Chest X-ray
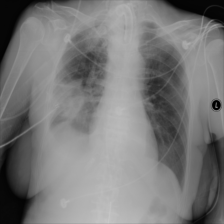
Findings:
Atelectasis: negative
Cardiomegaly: negative
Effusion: positive
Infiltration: negative
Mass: negative
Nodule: negative
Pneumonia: negative
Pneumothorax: negative
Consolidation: positive
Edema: negative
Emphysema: negative
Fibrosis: negative
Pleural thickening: negative
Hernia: negative